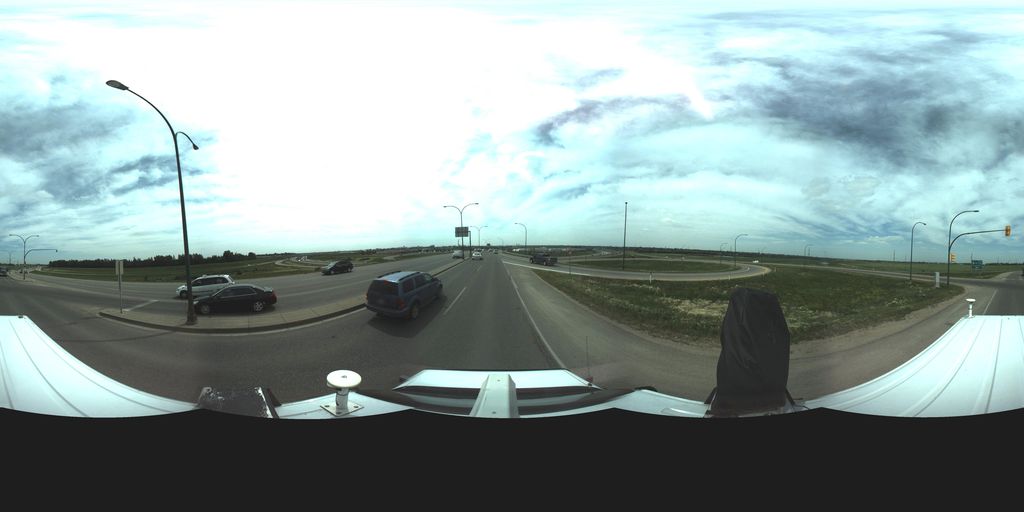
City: saskatoon